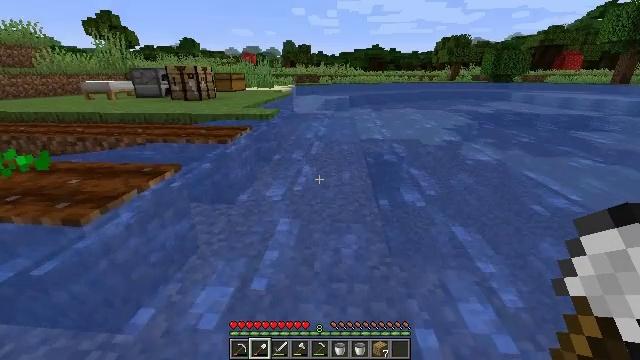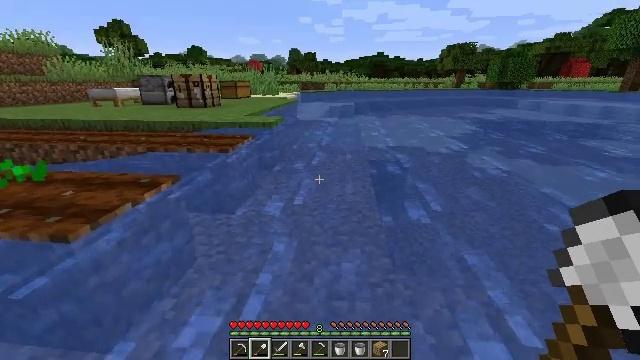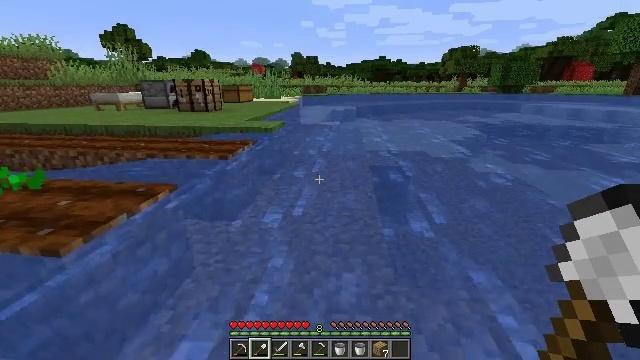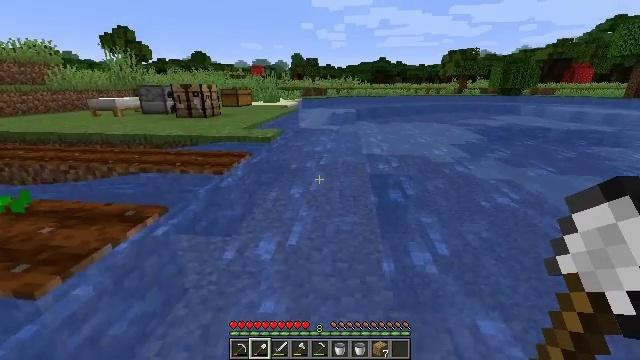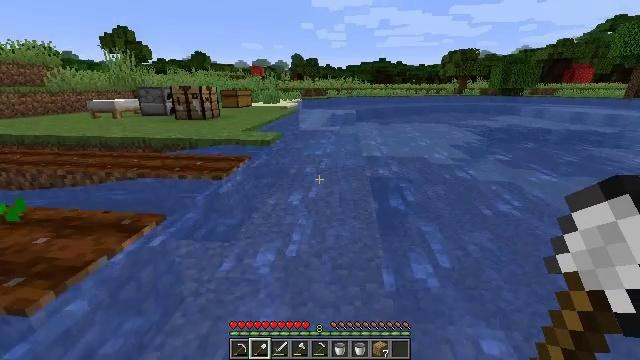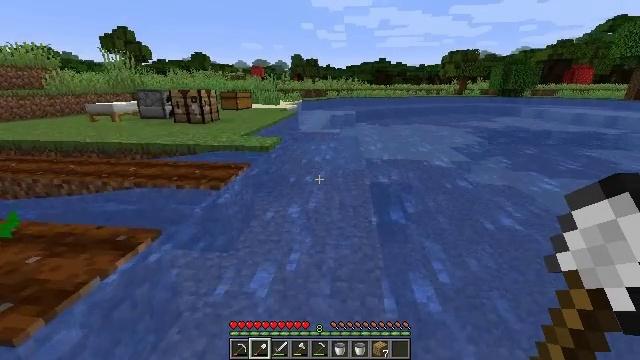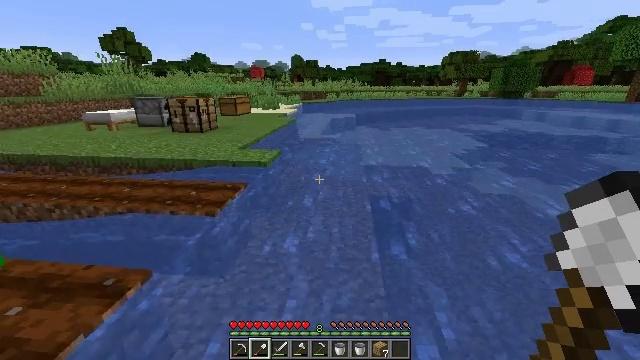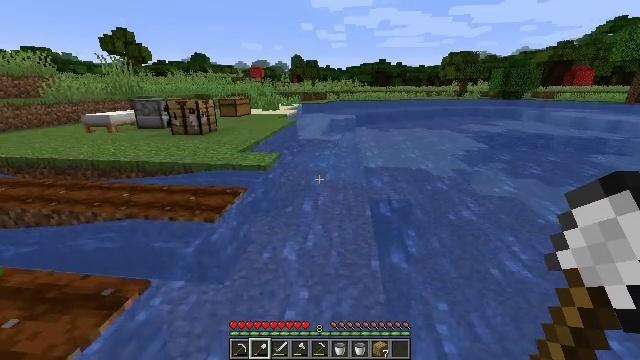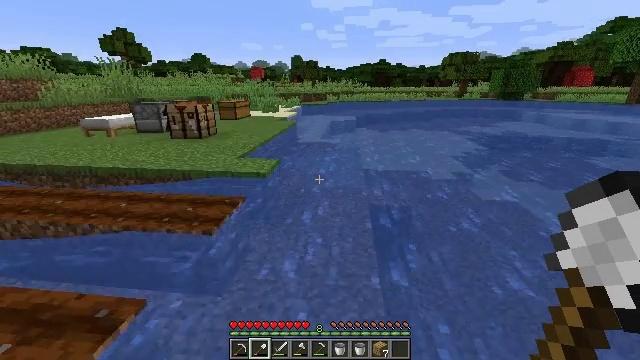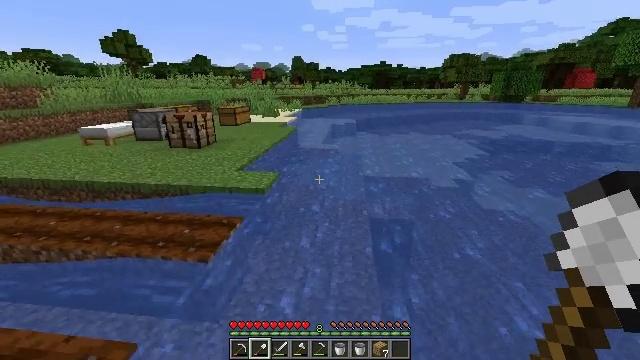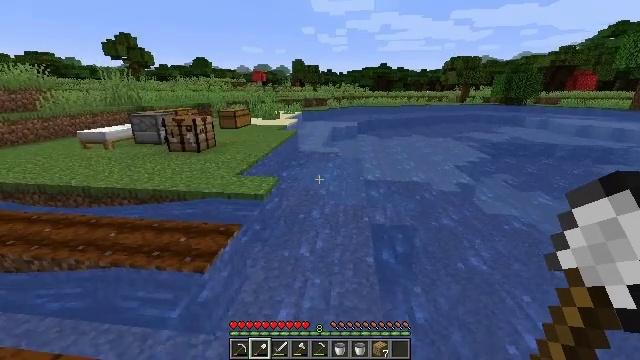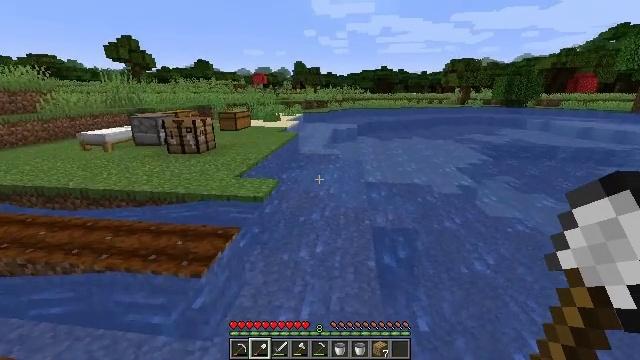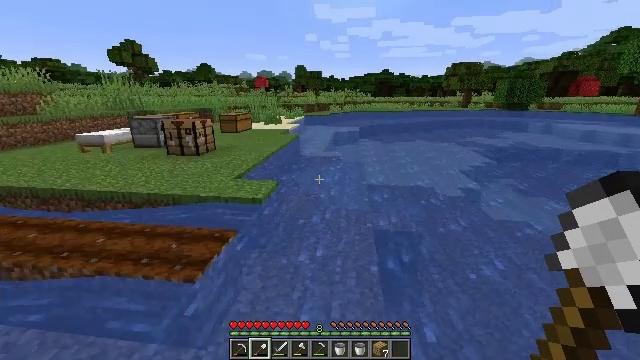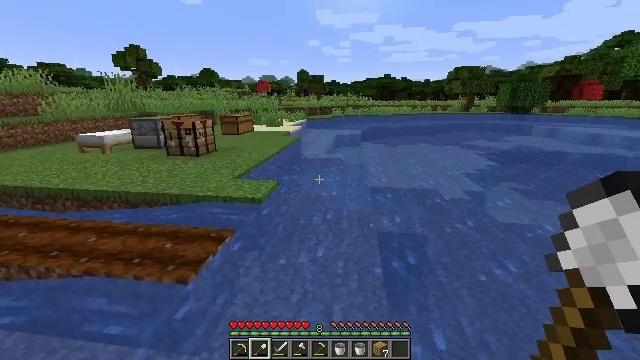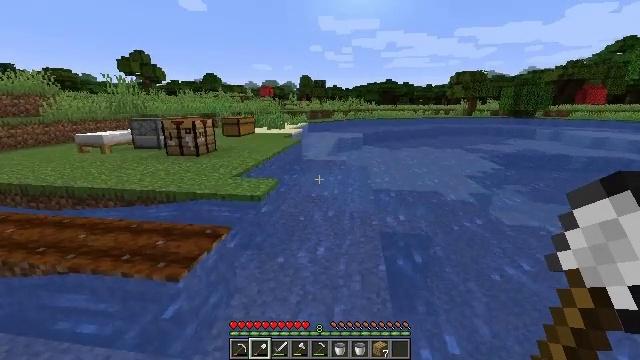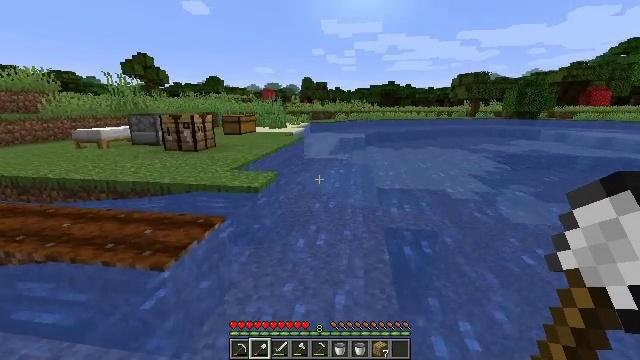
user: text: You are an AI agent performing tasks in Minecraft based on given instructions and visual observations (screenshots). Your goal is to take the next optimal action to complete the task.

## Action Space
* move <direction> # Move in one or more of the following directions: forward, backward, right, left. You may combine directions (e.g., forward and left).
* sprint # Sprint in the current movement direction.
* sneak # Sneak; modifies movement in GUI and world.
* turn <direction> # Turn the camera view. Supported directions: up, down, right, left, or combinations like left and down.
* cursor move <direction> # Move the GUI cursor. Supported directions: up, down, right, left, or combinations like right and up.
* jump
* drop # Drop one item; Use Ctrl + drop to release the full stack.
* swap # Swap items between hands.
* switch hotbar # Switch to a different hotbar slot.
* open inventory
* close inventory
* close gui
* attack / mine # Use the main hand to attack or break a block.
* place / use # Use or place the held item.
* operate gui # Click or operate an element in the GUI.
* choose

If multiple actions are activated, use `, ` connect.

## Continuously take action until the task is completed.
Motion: motion action
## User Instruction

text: Interact with the crafting table to craft a fletching table.
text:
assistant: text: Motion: move forward, turn left and up, jump
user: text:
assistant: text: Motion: move forward, jump
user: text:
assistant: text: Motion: move forward, jump
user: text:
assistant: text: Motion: move forward, jump
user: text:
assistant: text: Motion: move forward, jump
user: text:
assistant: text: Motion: move forward, jump
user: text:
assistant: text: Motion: move forward, jump
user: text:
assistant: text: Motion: move forward, jump
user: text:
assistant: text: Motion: move forward, jump
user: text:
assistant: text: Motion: move forward, jump
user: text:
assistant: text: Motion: move forward, jump
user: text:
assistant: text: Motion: move forward, jump
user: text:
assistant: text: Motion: move forward, jump
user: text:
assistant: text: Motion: move forward, turn up, jump
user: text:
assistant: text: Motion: move forward, jump
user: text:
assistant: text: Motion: move forward, jump
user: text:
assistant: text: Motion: move forward, jump
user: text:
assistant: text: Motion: move forward, jump
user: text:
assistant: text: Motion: move forward, jump
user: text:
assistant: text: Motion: move forward
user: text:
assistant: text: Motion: move forward
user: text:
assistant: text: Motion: move forward
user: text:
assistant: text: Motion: move forward
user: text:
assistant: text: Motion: move forward
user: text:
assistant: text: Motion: move forward
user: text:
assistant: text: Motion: move forward, turn left
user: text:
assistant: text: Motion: move forward, turn left
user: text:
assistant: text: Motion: move forward, turn left
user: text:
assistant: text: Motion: move forward, turn left
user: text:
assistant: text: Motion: move forward, turn left, jump